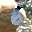
Label: 6